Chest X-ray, AP view. Patient: 64 years old, sex M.
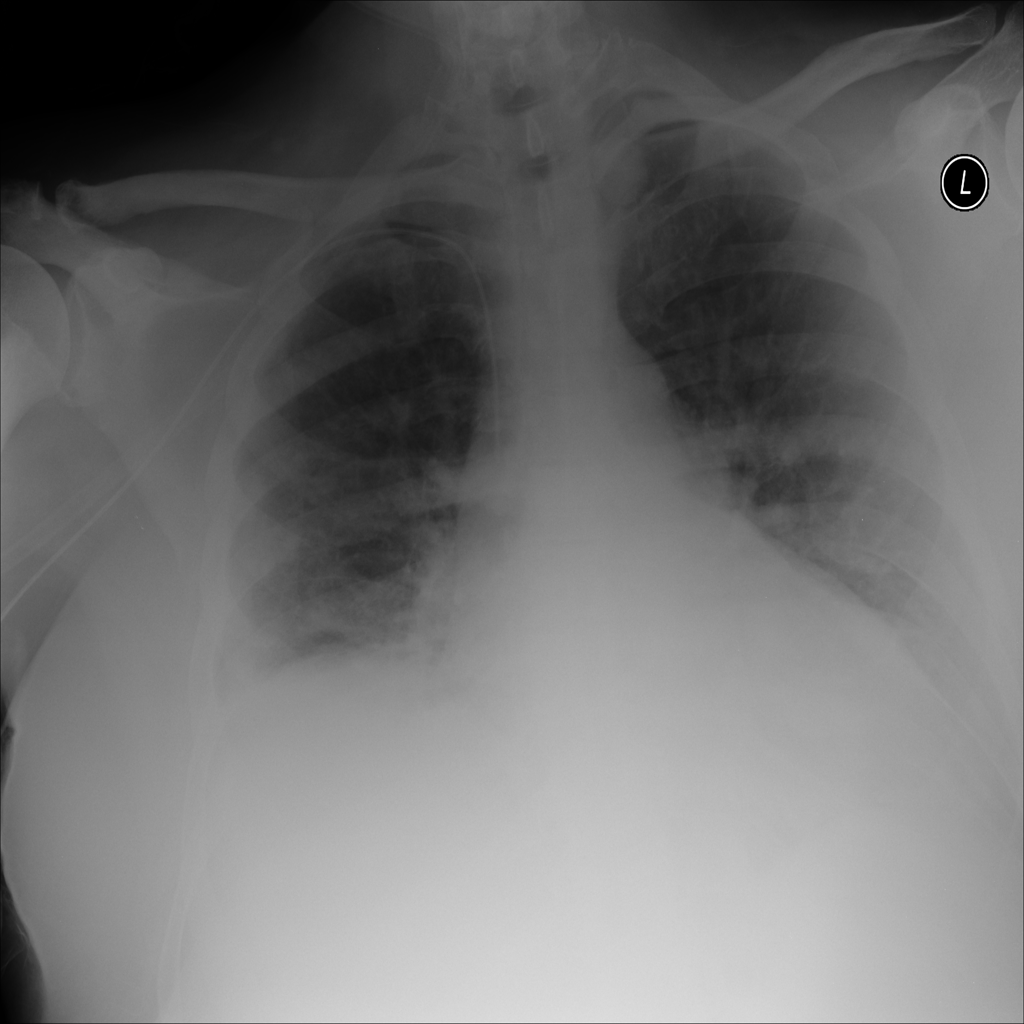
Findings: Atelectasis